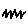
Label: zigzag